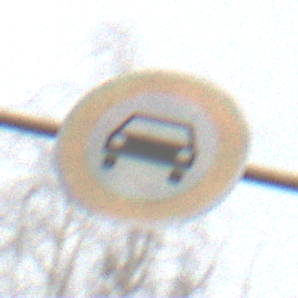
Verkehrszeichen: VerbotKraftwagen
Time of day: MorningAfternoon
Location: Outdoor (Nature)
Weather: PartlyCloudy
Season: Winter
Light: Natural